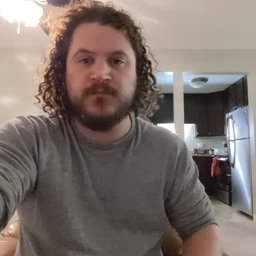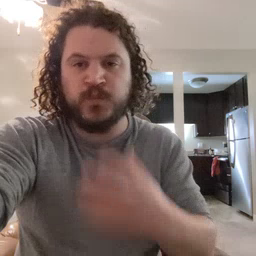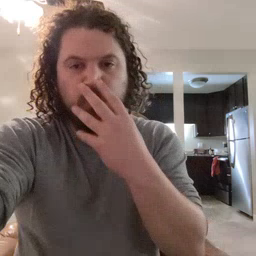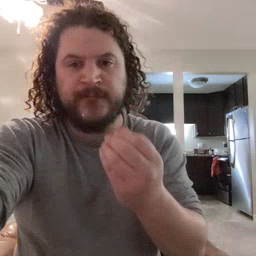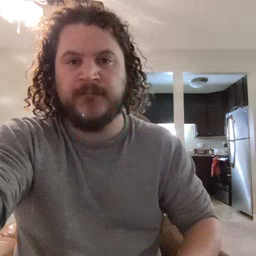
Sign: wolf